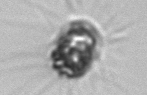
Label: Corethron_hystrix